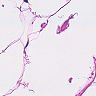
Metastatic tissue present: no